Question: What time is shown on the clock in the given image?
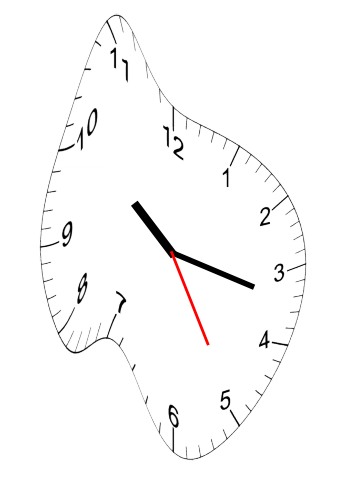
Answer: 10:17:25